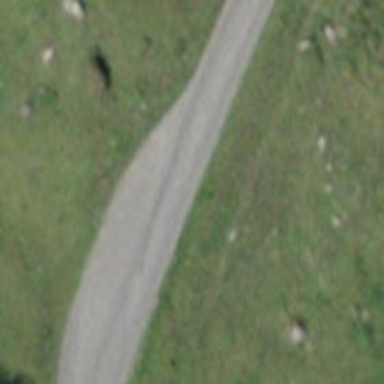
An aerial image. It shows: Passing place on the road.